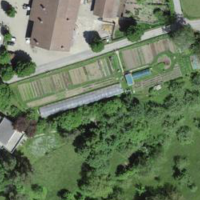
EUNIS habitat code: 55
Species observed at this site:
Symphoricarpos albus